Field crop: maize
Growth stage: 2
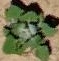
Species: chenopodium